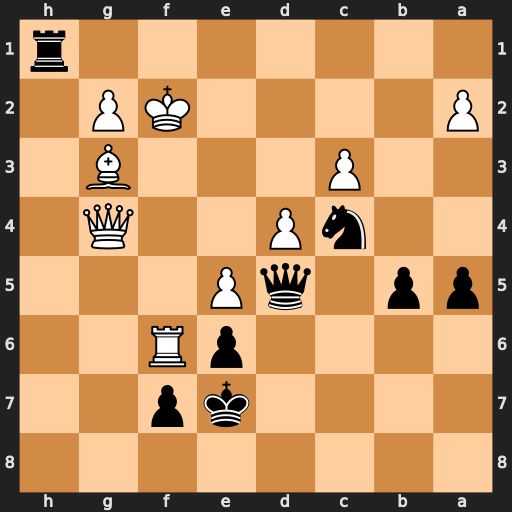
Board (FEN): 8/4kp2/4pR2/pp1qP3/2nP2Q1/2P3B1/P4KP1/7r
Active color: b
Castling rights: -
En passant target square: -
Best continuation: Rf1+ Kxf1 Ne3+ Ke1 Nxg4